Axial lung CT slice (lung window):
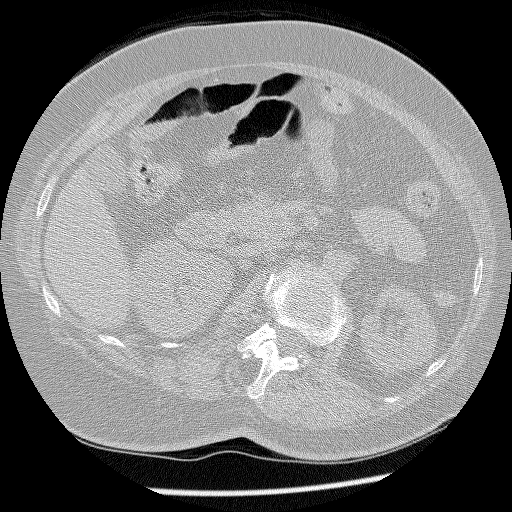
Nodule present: no